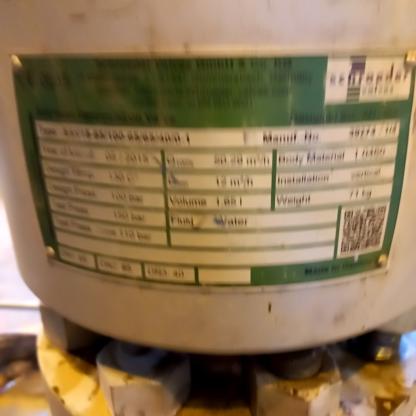
Klasa: tabliczka-znamionowa